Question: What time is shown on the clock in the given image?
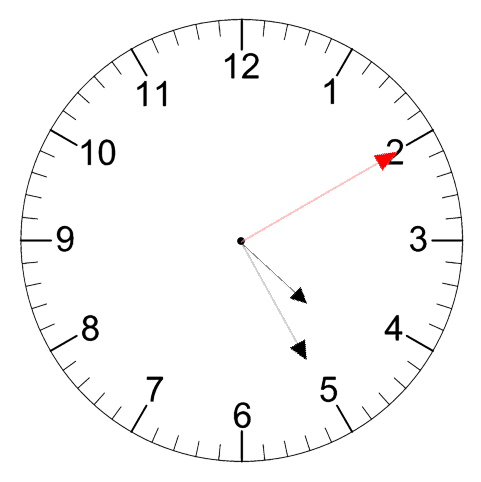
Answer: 04:25:10